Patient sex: M
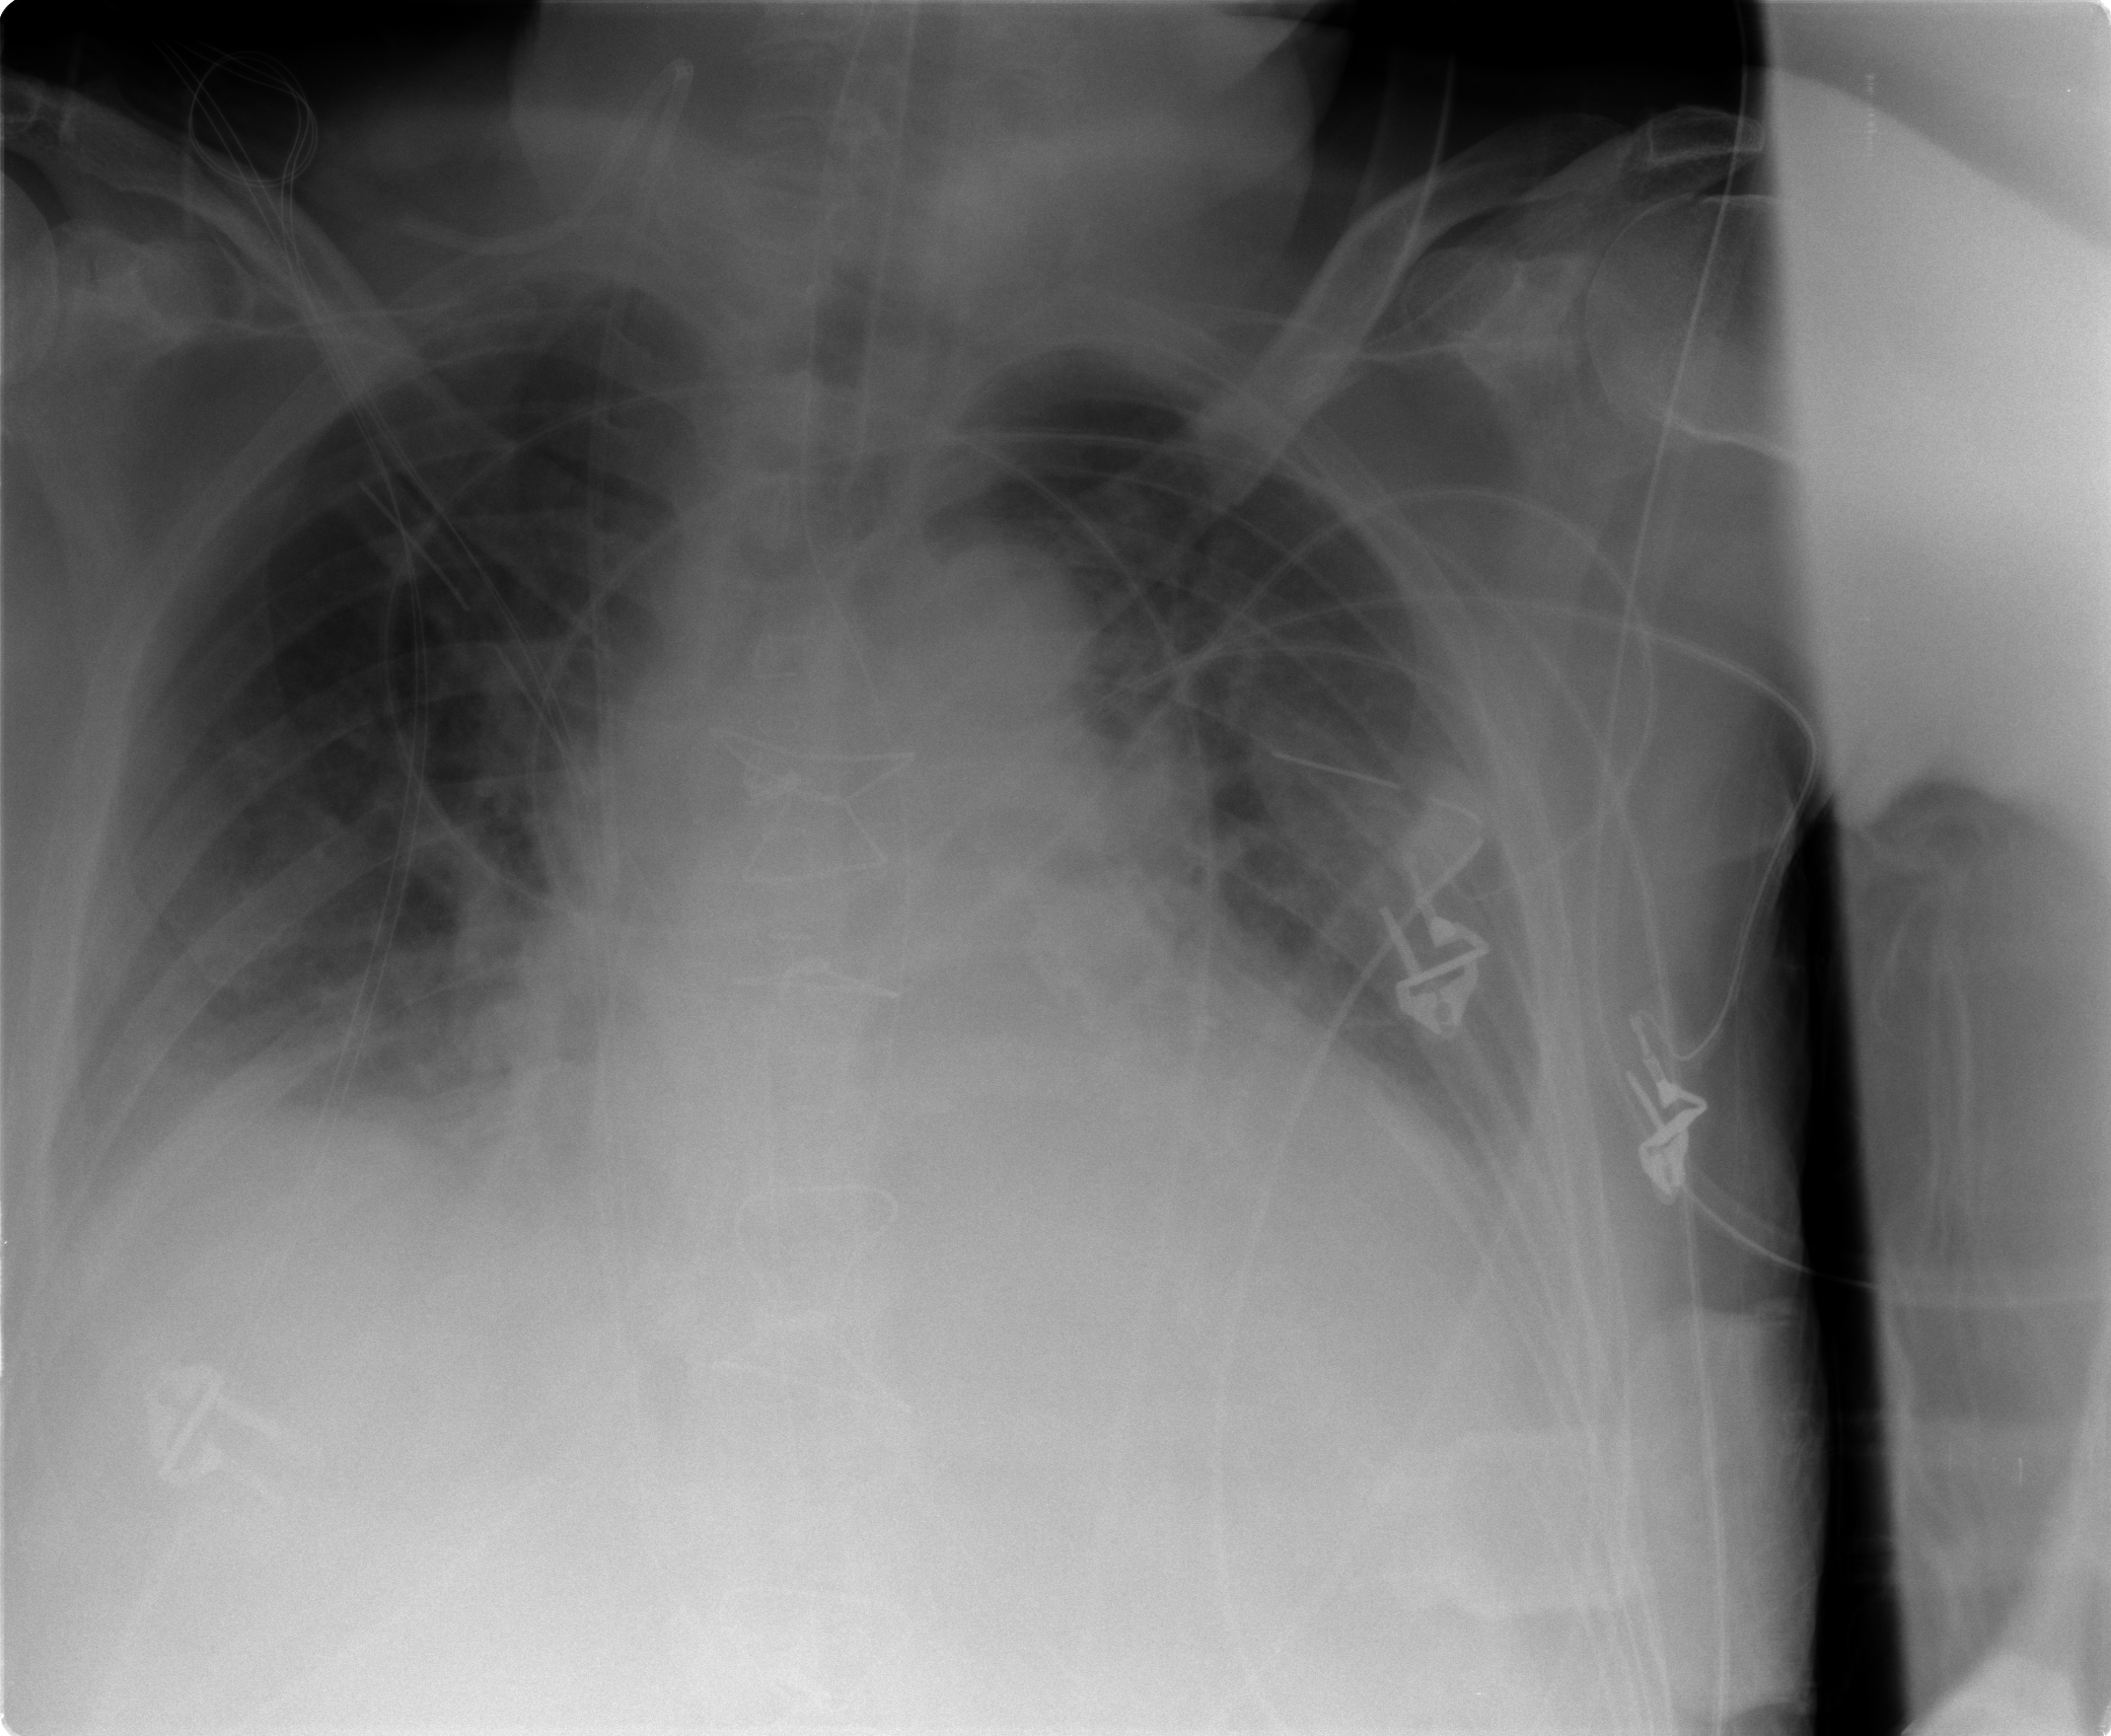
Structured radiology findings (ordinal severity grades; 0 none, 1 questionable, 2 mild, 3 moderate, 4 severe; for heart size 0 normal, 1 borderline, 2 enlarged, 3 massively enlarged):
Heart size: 2
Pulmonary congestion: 2
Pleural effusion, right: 2
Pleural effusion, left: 2
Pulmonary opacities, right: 1
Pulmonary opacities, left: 1
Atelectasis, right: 3
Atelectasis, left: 3